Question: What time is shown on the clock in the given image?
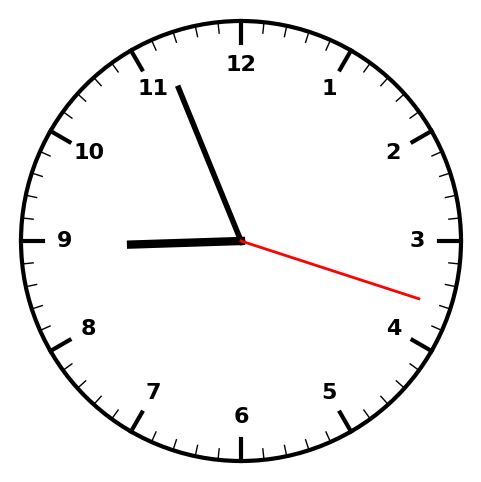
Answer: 08:56:18